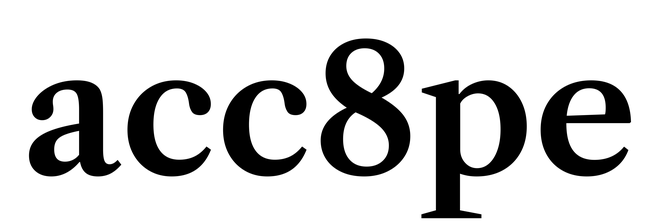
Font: LibreCaslonText_SemiBold